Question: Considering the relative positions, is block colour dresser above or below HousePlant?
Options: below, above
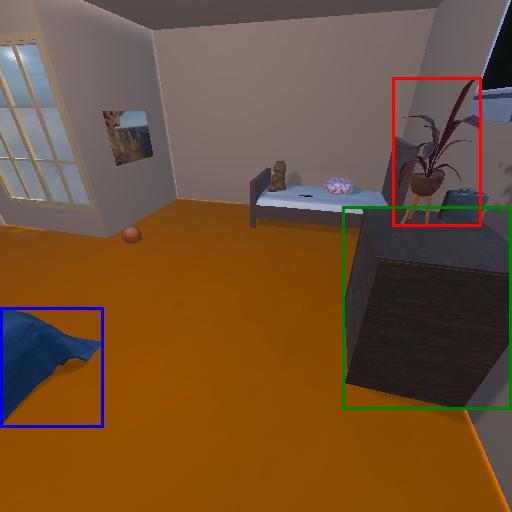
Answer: below